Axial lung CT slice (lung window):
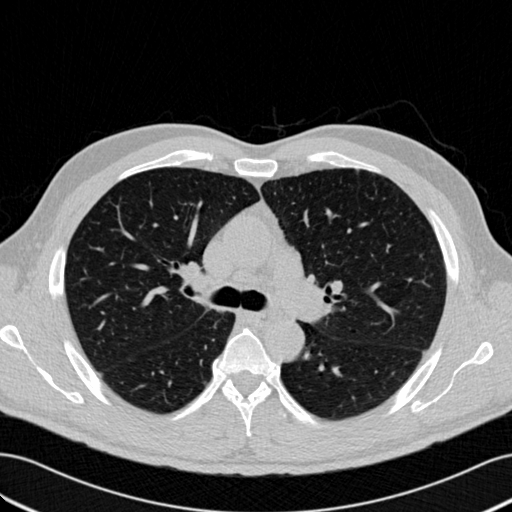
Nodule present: no